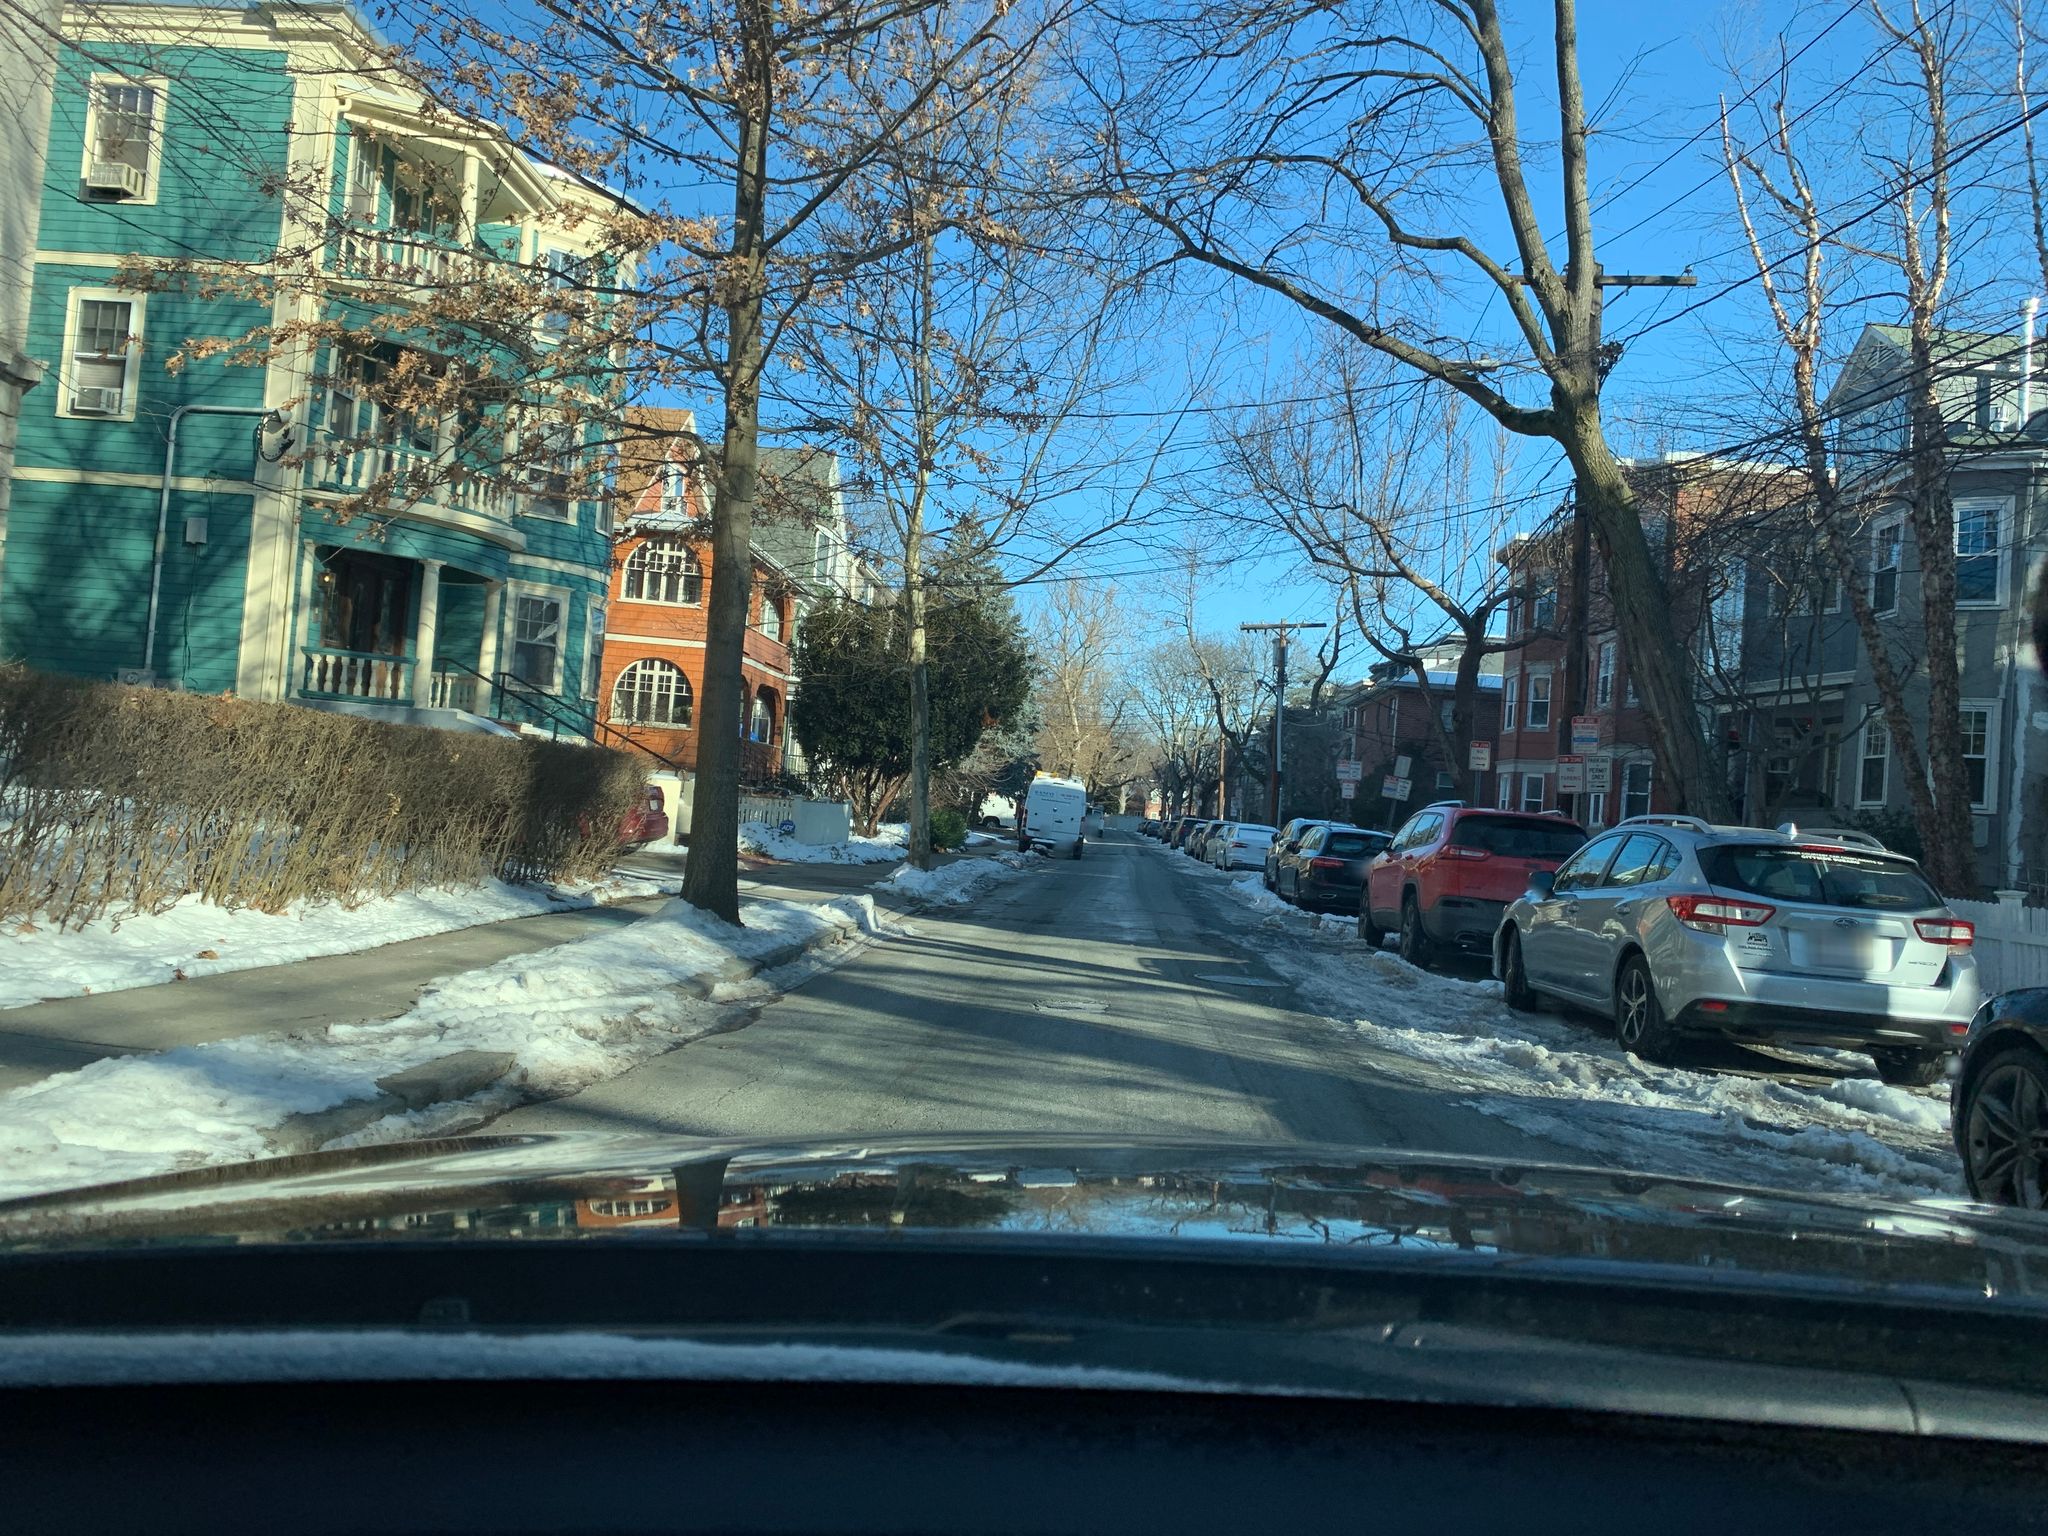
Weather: snowy
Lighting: day
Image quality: good
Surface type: driving surface
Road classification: residential
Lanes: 1
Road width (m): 10.7
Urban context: urban centre
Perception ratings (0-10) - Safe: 8.63, Lively: 8.43, Beautiful: 6.86, Boring: 3.35, Depressing: 1.47, Wealthy: 4.74